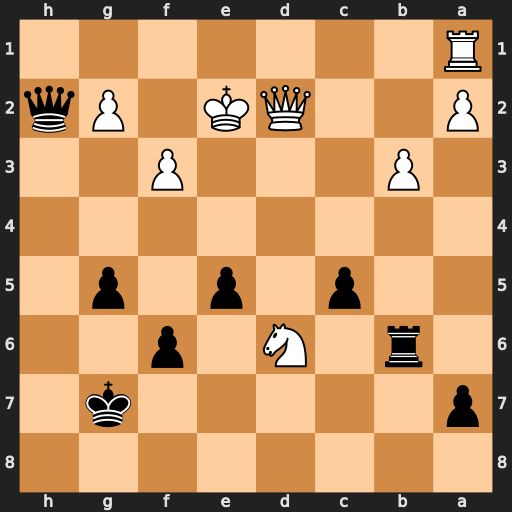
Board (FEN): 8/p5k1/1r1N1p2/2p1p1p1/8/1P3P2/P2QK1Pq/R7
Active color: b
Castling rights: -
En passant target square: -
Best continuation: Qxg2+ Ke3 Qxd2+ Kxd2 Rxd6+